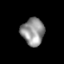
Tissue: lung
Cell type: Myeloid cells
Senescence score: 0.2226
Nuclear area (px): 614
Mean DAPI intensity: 145.726